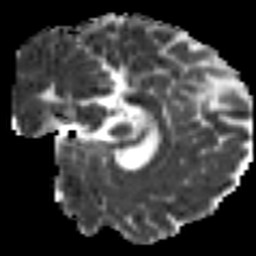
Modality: MD
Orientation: sagittal
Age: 23
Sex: female
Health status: ill
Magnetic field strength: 3 T
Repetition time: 8.4 s
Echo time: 0.0926 s